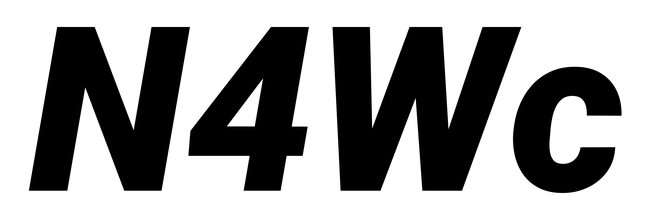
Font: Roboto-Italic_Black_Italic